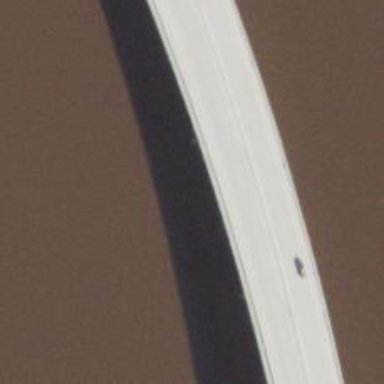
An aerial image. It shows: Primary highway bridge over expressway.